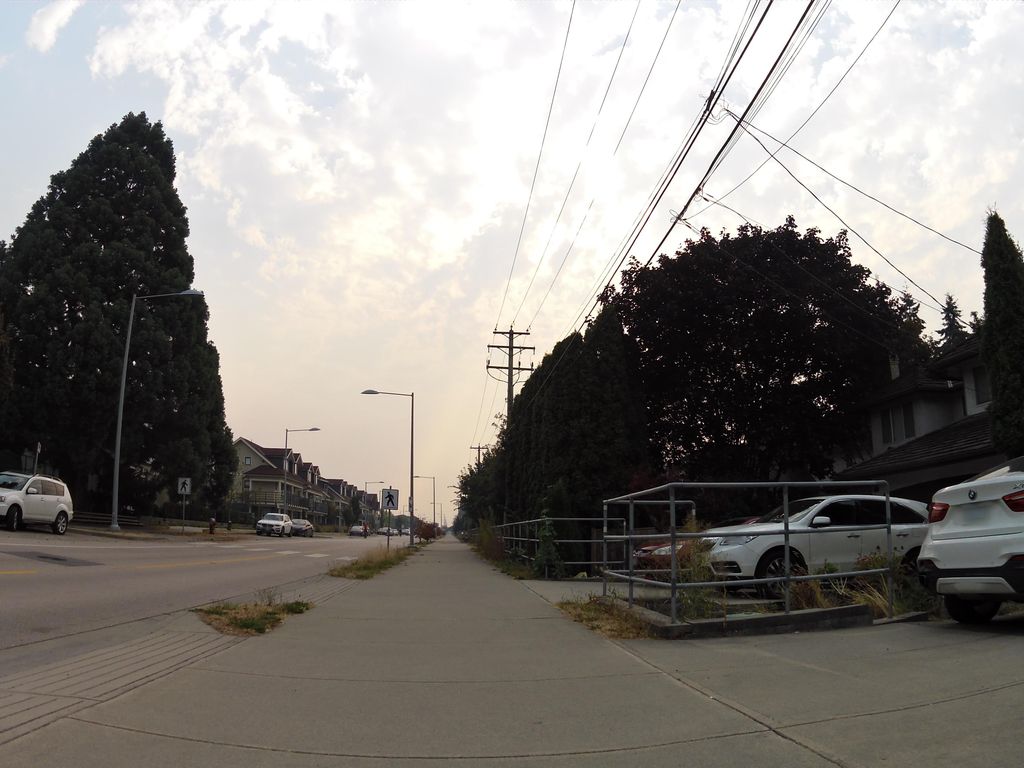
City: vancouver